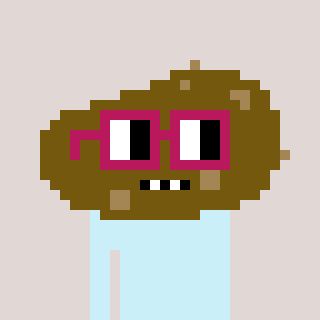
a pixel art character with square dark red glasses, a potato-shaped head and a purple-colored body on a warm background